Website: macys
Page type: cart
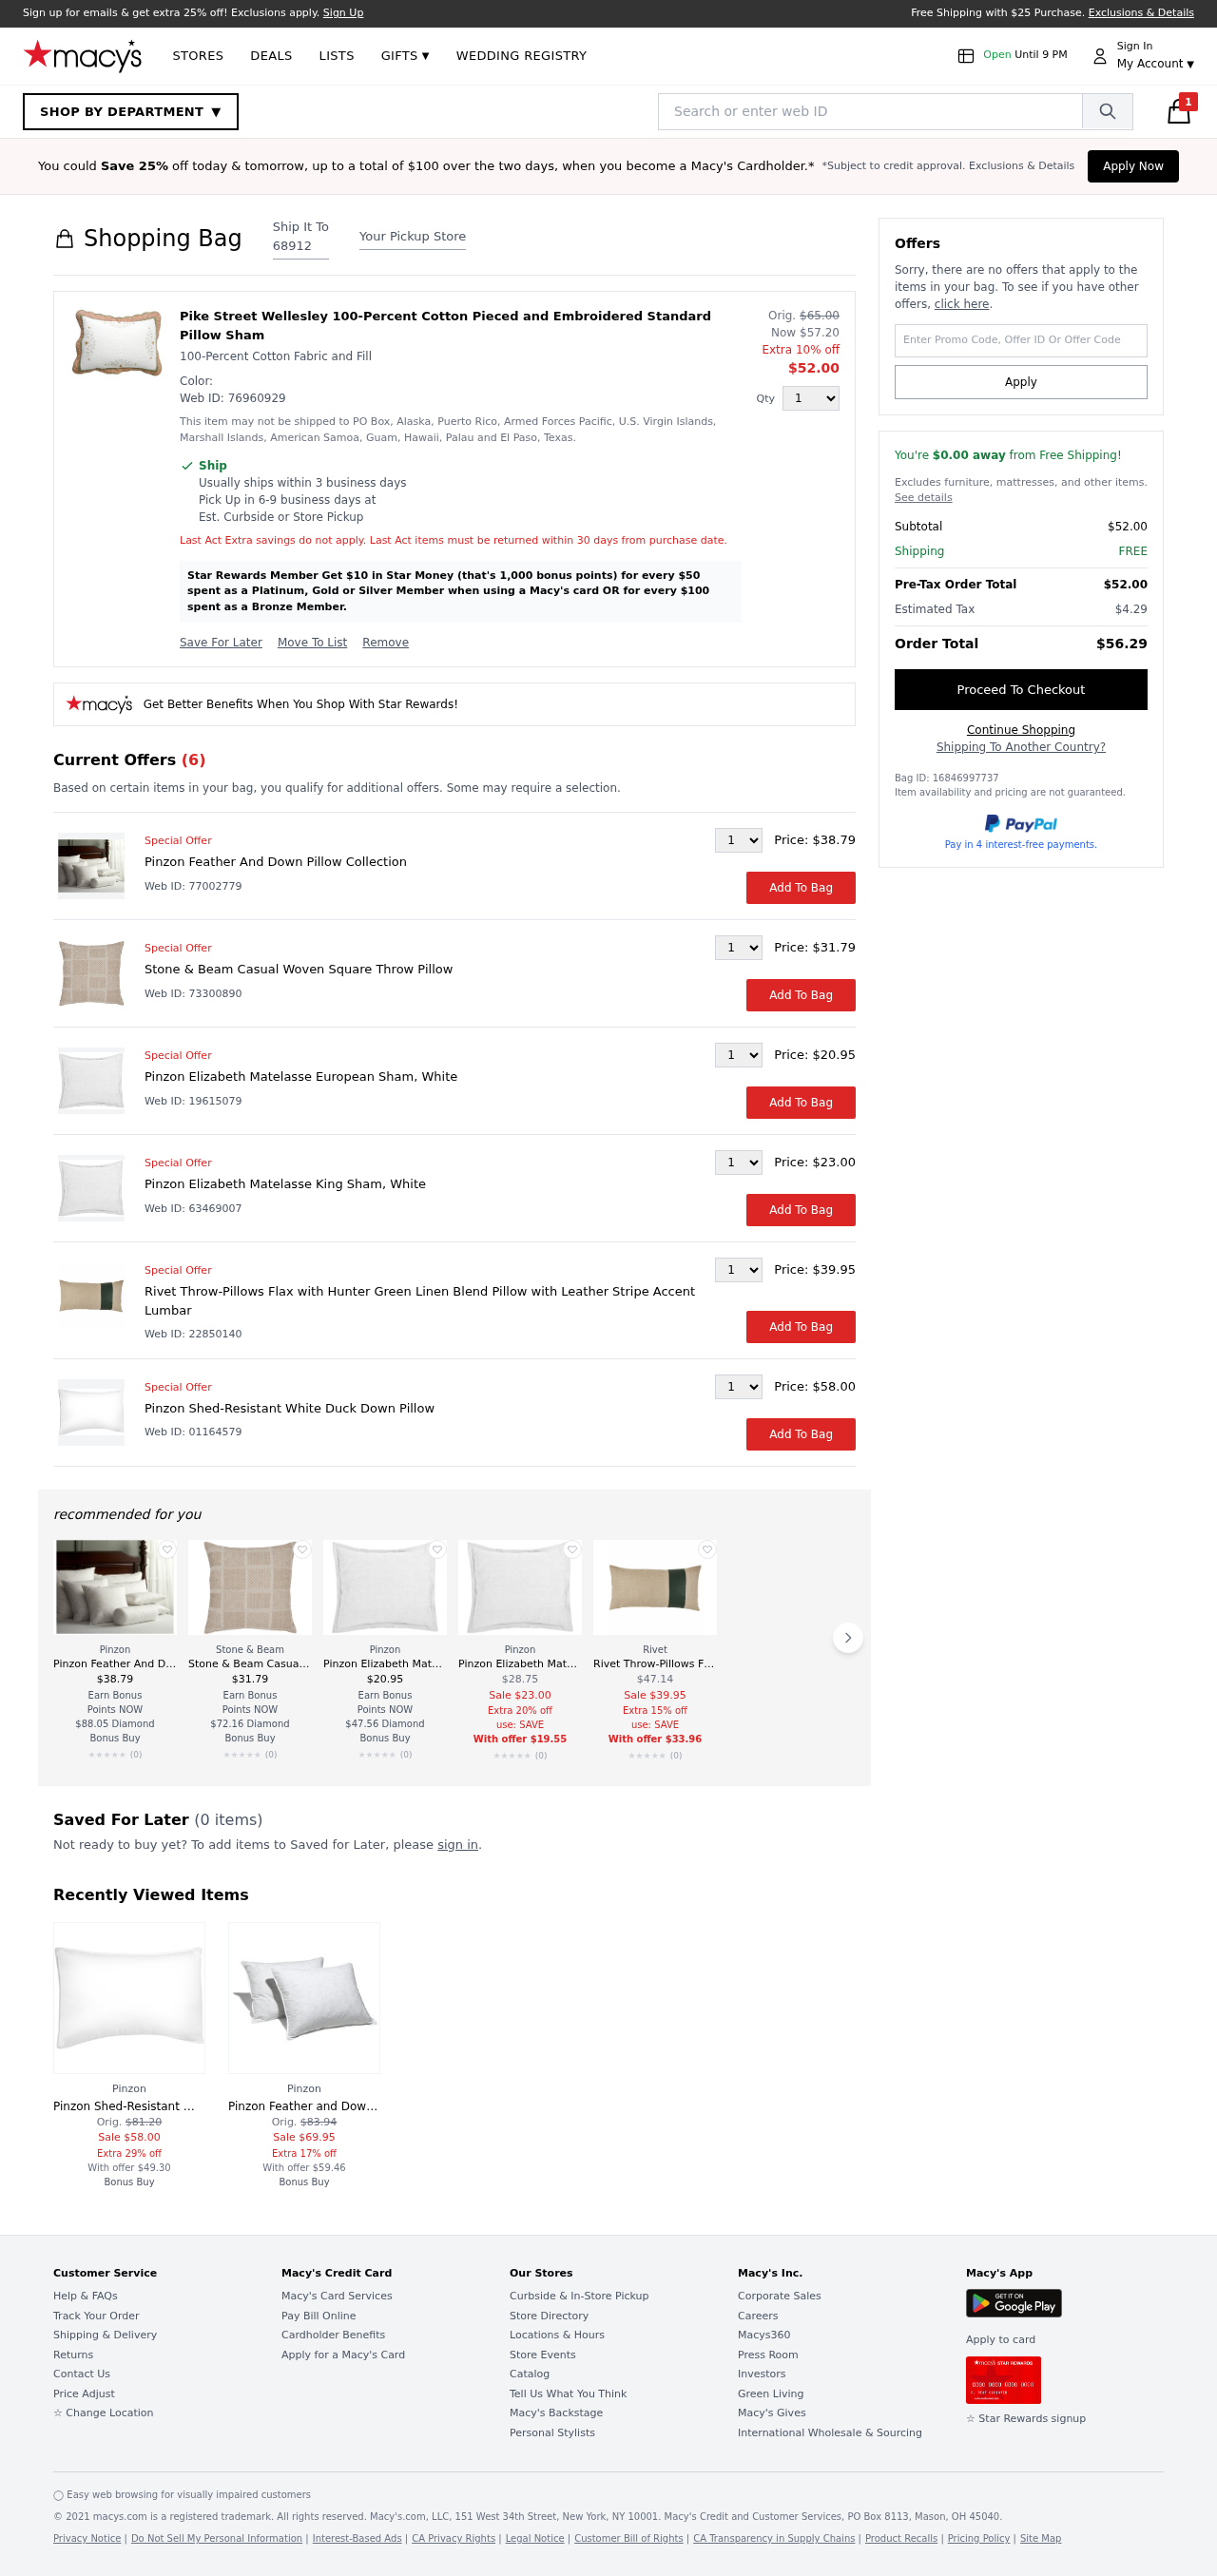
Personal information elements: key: PII_POSTCODE
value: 68912
Product elements: key: PRODUCT1_DESC
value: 100-Percent Cotton Fabric and Fill
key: PRODUCT1_NAME
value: Pike Street Wellesley 100-Percent Cotton Pieced and Embroidered Standard Pillow Sham
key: PRODUCT1_PRICE
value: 52
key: PRODUCT1_QUANTITY
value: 1
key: PRODUCT2_BRAND
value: Pinzon
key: PRODUCT2_NAME
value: Pinzon Feather And Down Pillow Collection
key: PRODUCT2_PRICE
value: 38.79
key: PRODUCT3_BRAND
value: Stone & Beam
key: PRODUCT3_NAME
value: Stone & Beam Casual Woven Square Throw Pillow
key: PRODUCT3_PRICE
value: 31.79
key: PRODUCT4_BRAND
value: Pinzon
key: PRODUCT4_NAME
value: Pinzon Elizabeth Matelasse European Sham, White
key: PRODUCT4_PRICE
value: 20.95
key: PRODUCT5_BRAND
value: Pinzon
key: PRODUCT5_NAME
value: Pinzon Elizabeth Matelasse King Sham, White
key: PRODUCT5_PRICE
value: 23
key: PRODUCT6_BRAND
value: Rivet
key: PRODUCT6_NAME
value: Rivet Throw-Pillows Flax with Hunter Green Linen Blend Pillow with Leather Stripe Accent Lumbar
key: PRODUCT6_PRICE
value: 39.95
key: PRODUCT7_BRAND
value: Pinzon
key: PRODUCT7_NAME
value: Pinzon Shed-Resistant White Duck Down Pillow
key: PRODUCT7_PRICE
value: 58
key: PRODUCT8_BRAND
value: Pinzon
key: PRODUCT8_NAME
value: Pinzon Feather and Down 2-Pack Pillow
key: PRODUCT8_PRICE
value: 69.95
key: PRODUCT1_ORIGINAL_PRICE
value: $65.00
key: PRODUCT1_SALE_PRICE
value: $57.20
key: PRODUCT5_ORIGINAL_PRICE
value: $28.75
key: PRODUCT6_ORIGINAL_PRICE
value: $47.14
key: PRODUCT7_ORIGINAL_PRICE
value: $81.20
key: PRODUCT8_ORIGINAL_PRICE
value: $83.94
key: PRODUCT1_WEB_ID
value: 76960929
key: PRODUCT2_WEB_ID
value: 77002779
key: PRODUCT3_WEB_ID
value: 73300890
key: PRODUCT4_WEB_ID
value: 19615079
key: PRODUCT5_WEB_ID
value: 63469007
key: PRODUCT6_WEB_ID
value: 22850140
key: PRODUCT7_WEB_ID
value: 01164579
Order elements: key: ORDER_COUNT
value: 1
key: ORDER_SUBTOTAL
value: $52.00
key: ORDER_SHIPPING_COST
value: FREE
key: ORDER_TOTAL
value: $52.00
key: ORDER_TAX
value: $4.29
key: ORDER_GRAND_TOTAL
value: $56.29
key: ORDER_BAG_ID
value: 16846997737
Search elements: key: HEADER_SEARCH
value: Search or enter web ID